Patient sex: M
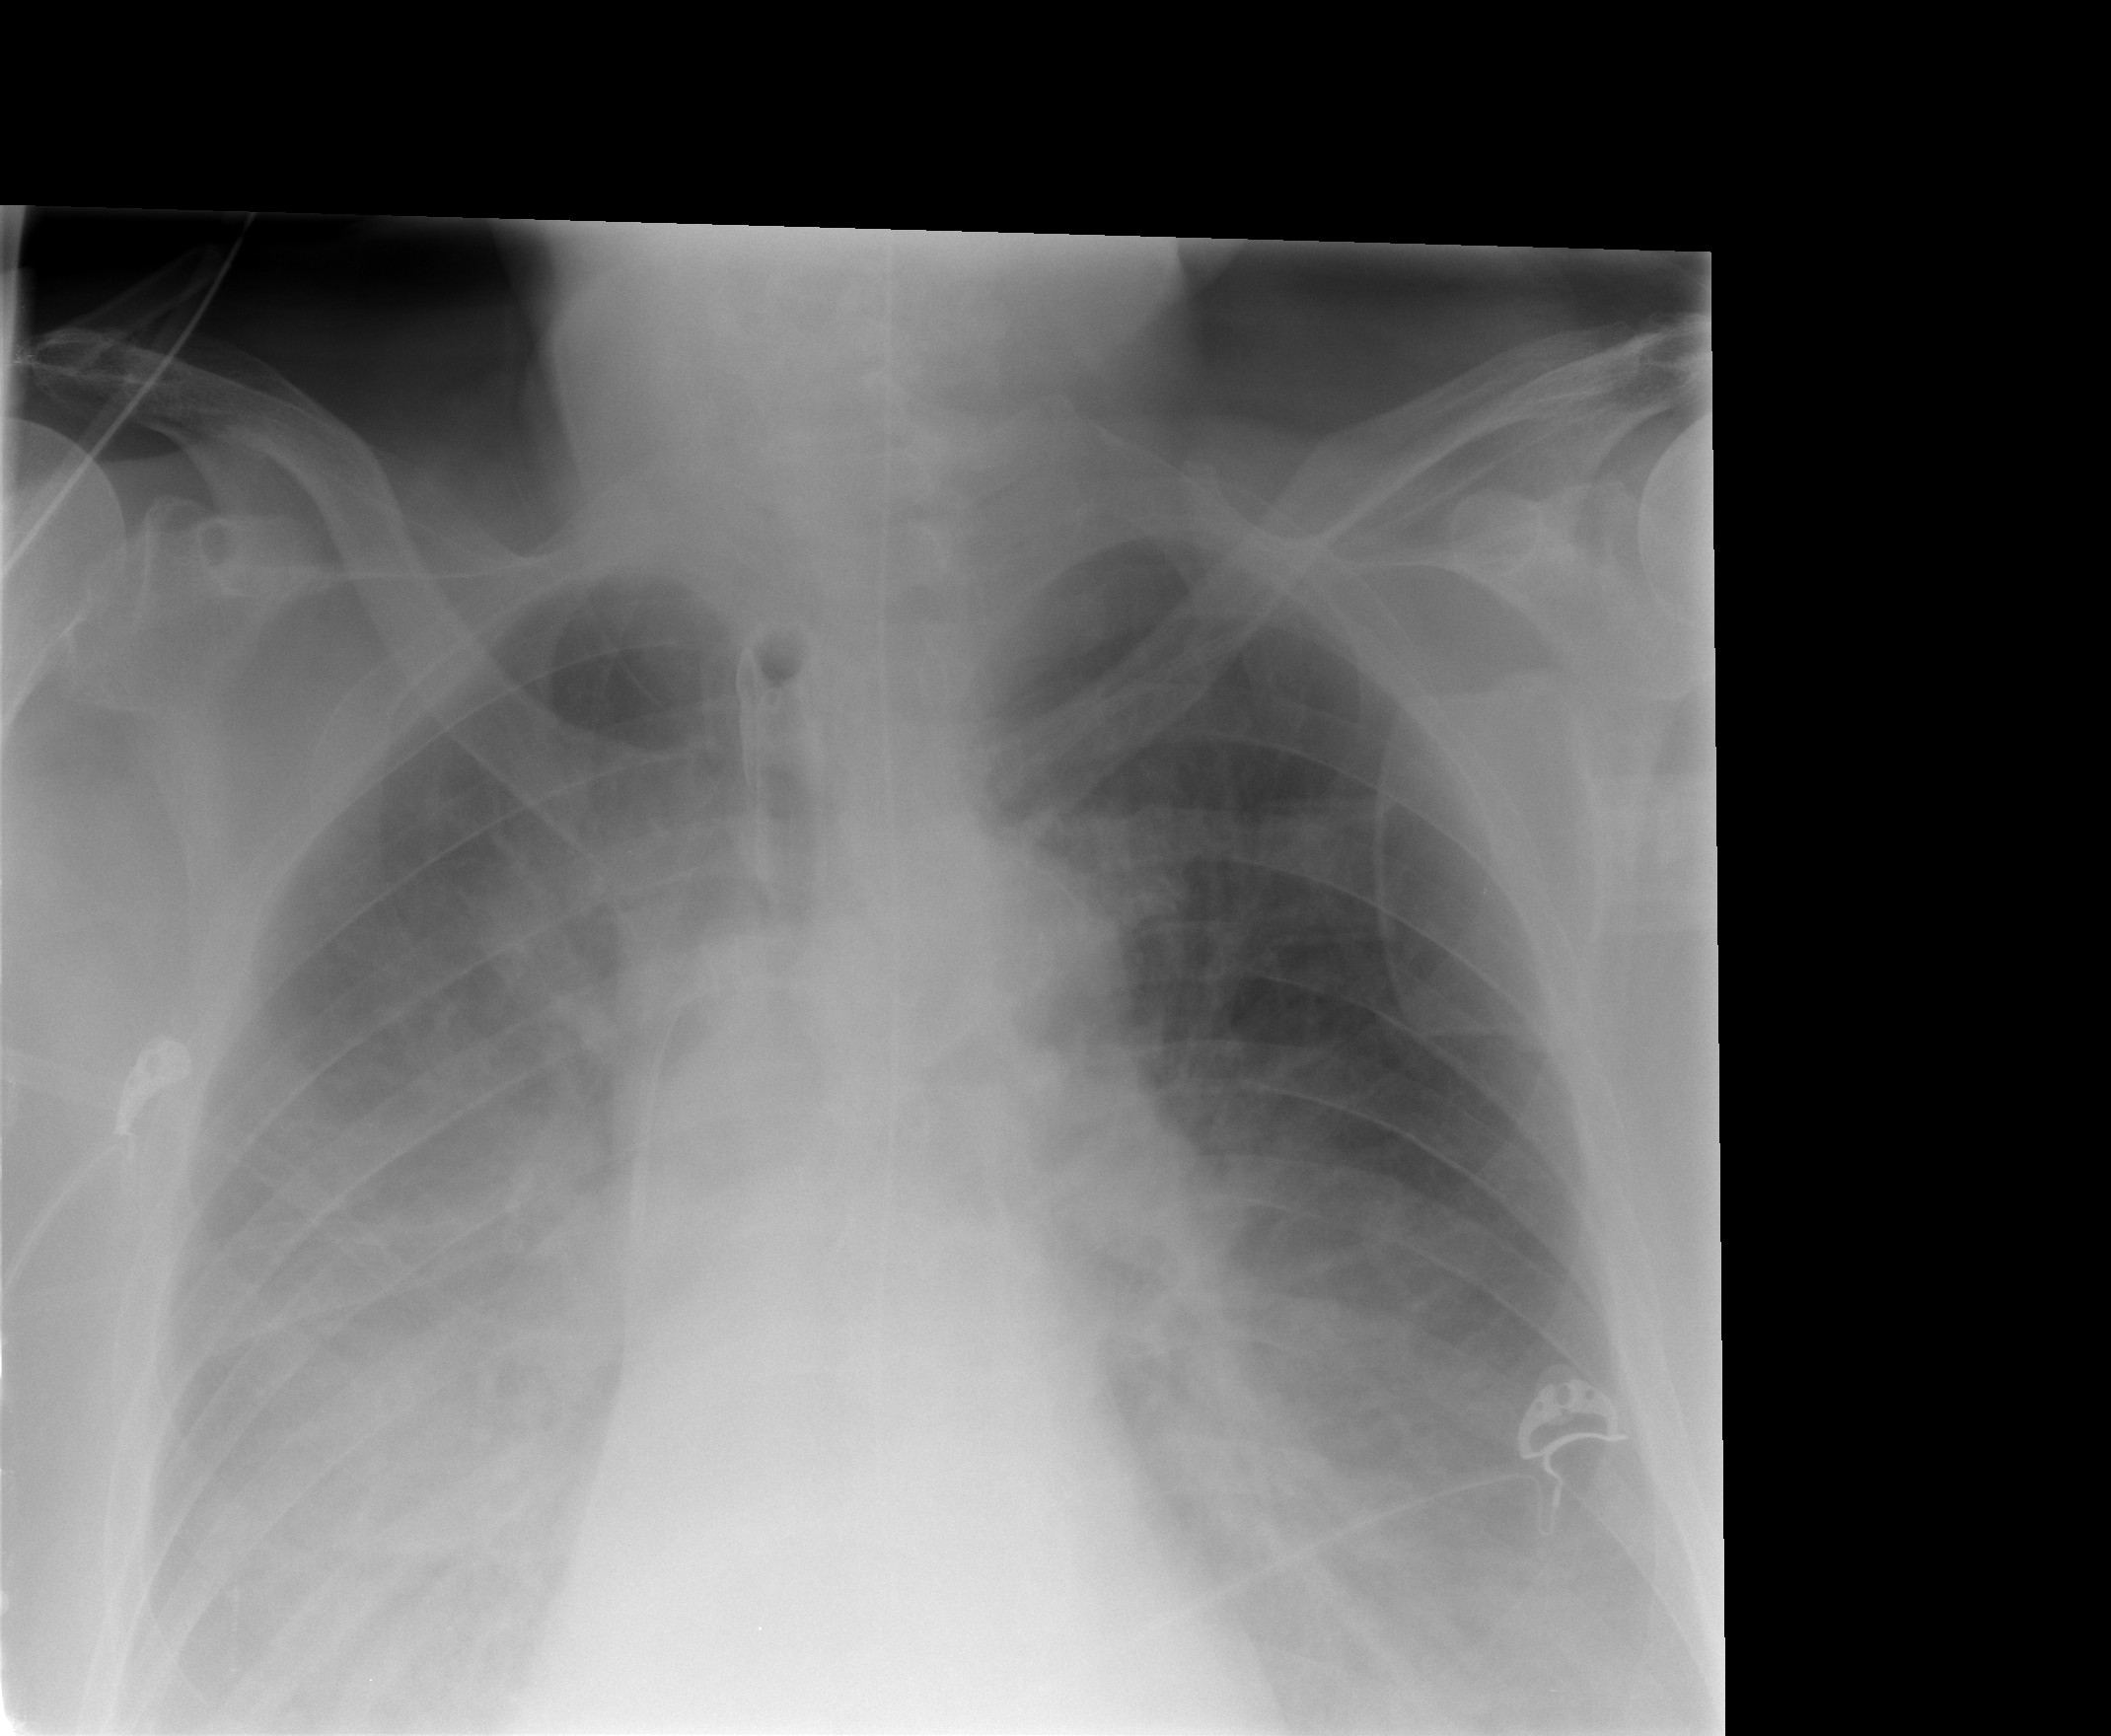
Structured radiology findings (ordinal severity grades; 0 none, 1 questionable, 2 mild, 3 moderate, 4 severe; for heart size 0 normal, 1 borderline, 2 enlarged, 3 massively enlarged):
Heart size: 0
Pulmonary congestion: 3
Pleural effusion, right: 3
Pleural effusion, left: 3
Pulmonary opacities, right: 3
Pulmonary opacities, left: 0
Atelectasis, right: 3
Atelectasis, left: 2